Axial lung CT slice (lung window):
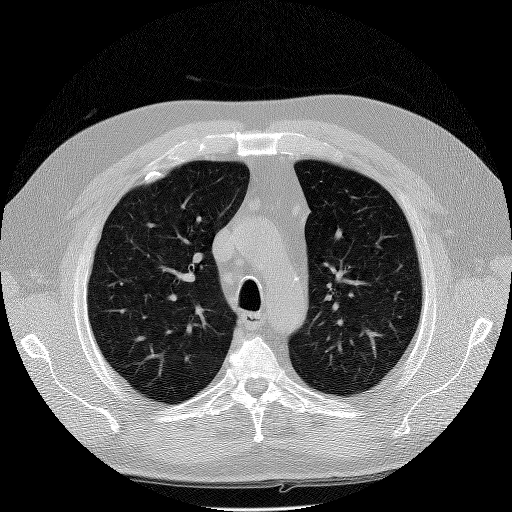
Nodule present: no